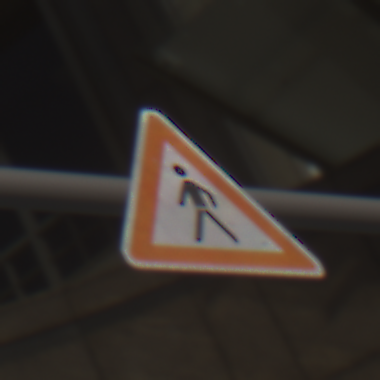
Verkehrszeichen: FussgaengerRechts
Umgebung: Outdoor, Urban
Tageszeit: MorningAfternoon
Wetter: PartlyCloudy
Licht: Natural
Jahreszeit: NotSpecified
Kontrast: HighContrast